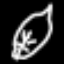
Label: leaf